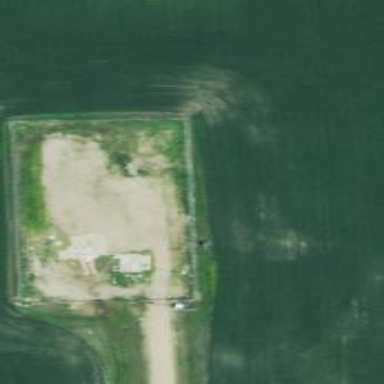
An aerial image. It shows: Military bunker surrounded by fence.